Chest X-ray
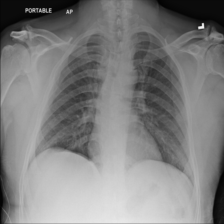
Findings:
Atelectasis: negative
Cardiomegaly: negative
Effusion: negative
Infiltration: negative
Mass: negative
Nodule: negative
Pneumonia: negative
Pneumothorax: negative
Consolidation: negative
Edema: negative
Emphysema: negative
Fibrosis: negative
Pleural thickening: negative
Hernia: negative